Field crop: maize
Growth stage: 2
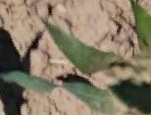
Species: maize